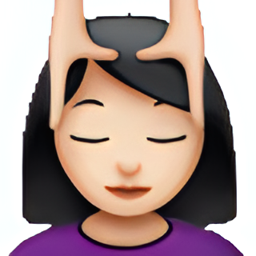
Name: face massage
Emoji: 💆🏻
Group: People & Body
Sub-group: person-activity